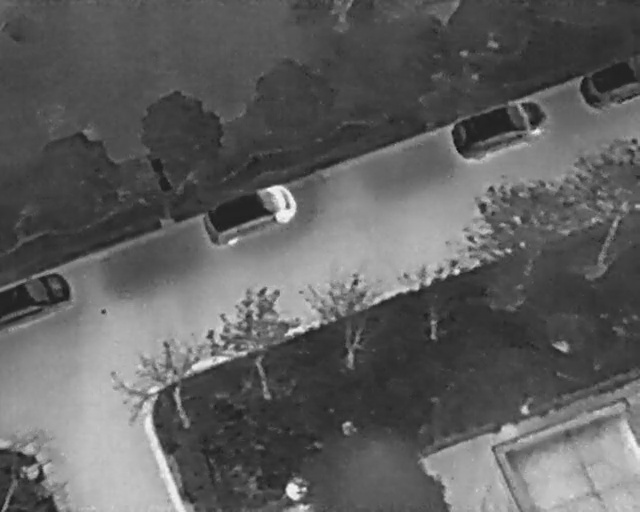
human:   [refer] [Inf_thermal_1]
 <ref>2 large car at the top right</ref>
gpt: <box>[[74, 14, 81, 35, 161], [90, 10, 99, 22, 2]]</box>